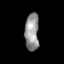
Tissue: skin
Cell type: Epithelial cells
Senescence score: 0.2159
Nuclear area (px): 520
Mean DAPI intensity: 146.162